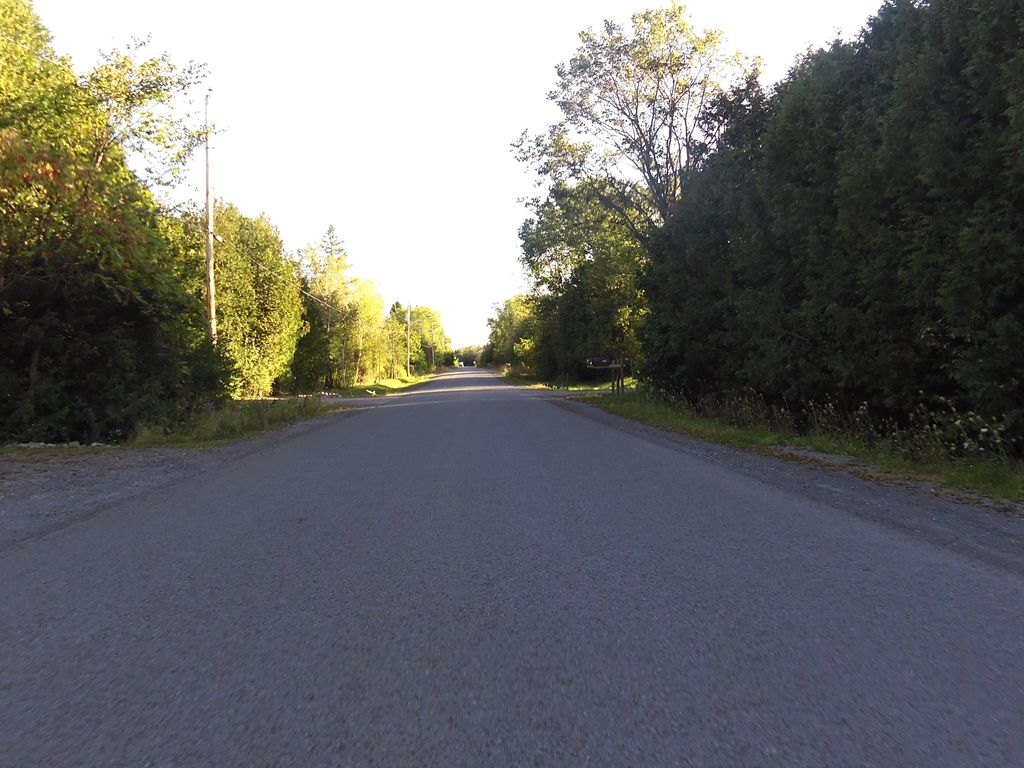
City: ottawa-gatineau